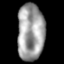
Tissue: lung
Cell type: T cells
Senescence score: 0.1931
Nuclear area (px): 1502
Mean DAPI intensity: 158.614